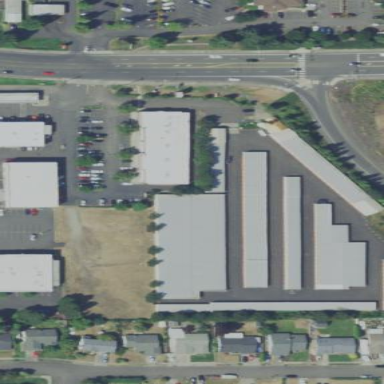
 known as Public Storage according to Wikipedia."